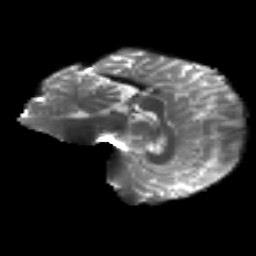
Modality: T2w
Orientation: sagittal
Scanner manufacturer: siemens
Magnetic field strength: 3 T
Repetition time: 4.16 s
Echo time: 0.0806 s